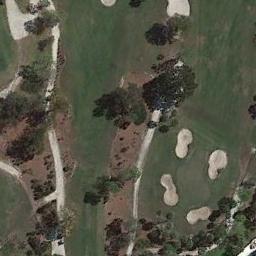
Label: golf_course